Question: I dont have familiarity with Swift3, however i am getting my app developed from freelancers, but they said, they are not not able to add detect current location in the google place api sdk implementation in my IOS app developing in swift3 to search the address. I am trying to implement my address search page like below

Any pointer in this functionality will be a great help. Please share any example/tutorial of such implementation which I can share with developer to implement.
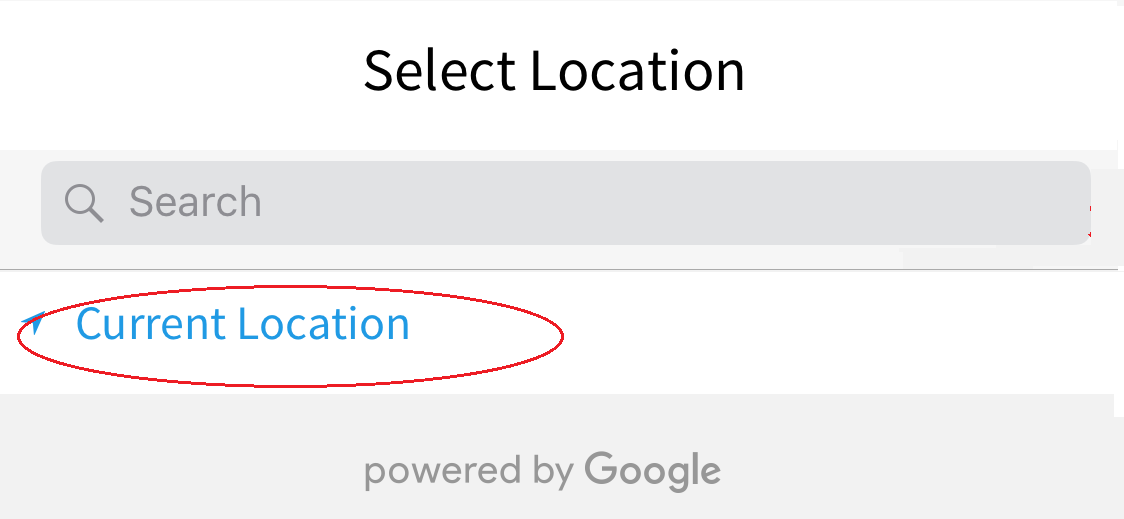
Answer: '''
pod 'GooglePlaces'
pod 'GooglePlacePicker'
pod 'GoogleMaps'
'''
'''
import GoogleMaps
import GooglePlaces
class SrarchPlacesViewController: UIViewController, UISearchDisplayDelegate,UISearchBarDelegate {
@IBOutlet weak var searchView: UISearchBar!
var searchBar: UISearchBar?
var tableDataSource: GMSAutocompleteTableDataSource?
var srchDisplayController: UISearchDisplayController?
var resultsViewController: GMSAutocompleteResultsViewController?
var searchController: UISearchController?
override func viewDidLoad() {
super.viewDidLoad()
searchView.delegate = self
searchBar = UISearchBar(frame: CGRect(x: 0, y: 0, width: 250.0, height: 44.0))
tableDataSource = GMSAutocompleteTableDataSource()
tableDataSource?.delegate = self
srchDisplayController = UISearchDisplayController(searchBar: searchView, contentsController: self)
srchDisplayController?.searchResultsDataSource = tableDataSource
srchDisplayController?.searchResultsDelegate = tableDataSource
srchDisplayController?.delegate = self
}
@objc(didUpdateAutocompletePredictionsForTableDataSource:) func didUpdateAutocompletePredictions(for tableDataSource: GMSAutocompleteTableDataSource) {
// Turn the network activity indicator off.
UIApplication.shared.isNetworkActivityIndicatorVisible = false
// Reload table data.
srchDisplayController?.searchResultsTableView.reloadData()
}
@objc(didRequestAutocompletePredictionsForTableDataSource:) func didRequestAutocompletePredictions(for tableDataSource: GMSAutocompleteTableDataSource) {
// Turn the network activity indicator on.
UIApplication.shared.isNetworkActivityIndicatorVisible = true
// Reload table data.
srchDisplayController?.searchResultsTableView.reloadData()
}
//MARK:- SEARCH BAR FUCNTION
func searchBarTextDidBeginEditing(_ searchBar: UISearchBar) {
// self.tableViews.hidden = true
dPrint("BIGIN")
}
func searchBarTextDidEndEditing(_ searchBar: UISearchBar) {
// self.tableViews.hidden = false
dPrint("ending")
}
func searchBarCancelButtonClicked(_ searchBar: UISearchBar) {
// self.tableViews.hidden = false
dPrint("cancel")
}
func searchBar(_ searchBar: UISearchBar, textDidChange searchText: String) {
if(searchText == ""){
dPrint("text chnange")
// self.tableViews.hidden = false
}
}
@objc(tableDataSource:didSelectPrediction:) func tableDataSource(_ tableDataSource: GMSAutocompleteTableDataSource, didSelect prediction: GMSAutocompletePrediction) -> Bool {
return true
}
}
extension SrarchPlacesViewController: GMSAutocompleteTableDataSourceDelegate{
/**
* Called when a non-retryable error occurred when retrieving autocomplete predictions or place
* details. A non-retryable error is defined as one that is unlikely to be fixed by immediately
* retrying the operation.
* <p>
* Only the following values of |GMSPlacesErrorCode| are retryable:
* <ul>
* <li>kGMSPlacesNetworkError
* <li>kGMSPlacesServerError
* <li>kGMSPlacesInternalError
* </ul>
* All other error codes are non-retryable.
* @param tableDataSource The |GMSAutocompleteTableDataSource| that generated the event.
* @param error The |NSError| that was returned.
*/
public func tableDataSource(_ tableDataSource: GMSAutocompleteTableDataSource, didFailAutocompleteWithError error: Error) {
dPrint("Error: \(error.localizedDescription)")
}
func tableDataSource(_ tableDataSource: GMSAutocompleteTableDataSource, didAutocompleteWith place: GMSPlace) {
srchDisplayController?.isActive = false
// Do something with the selected place.
print(place.coordinate)
print("Place name: \(place.name)")
print("Place address: \(place.formattedAddress)")
print("Place attributions: \(place.attributions)")
}
@objc(searchDisplayController:shouldReloadTableForSearchString:) func searchDisplayController(_ controller: UISearchDisplayController, shouldReloadTableForSearch searchString: String?) -> Bool {
tableDataSource?.sourceTextHasChanged(searchString)
return false
}
}
'''